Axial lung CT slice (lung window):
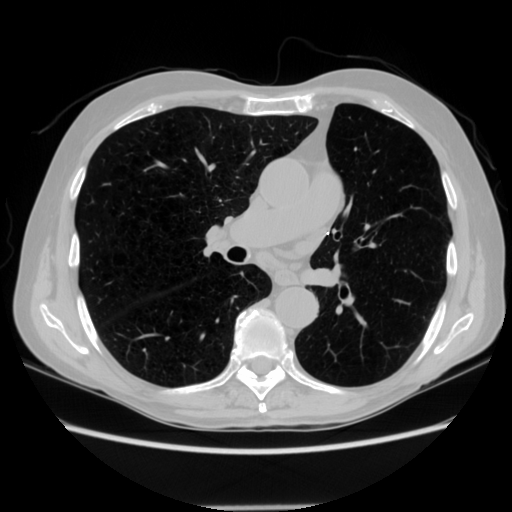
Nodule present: no